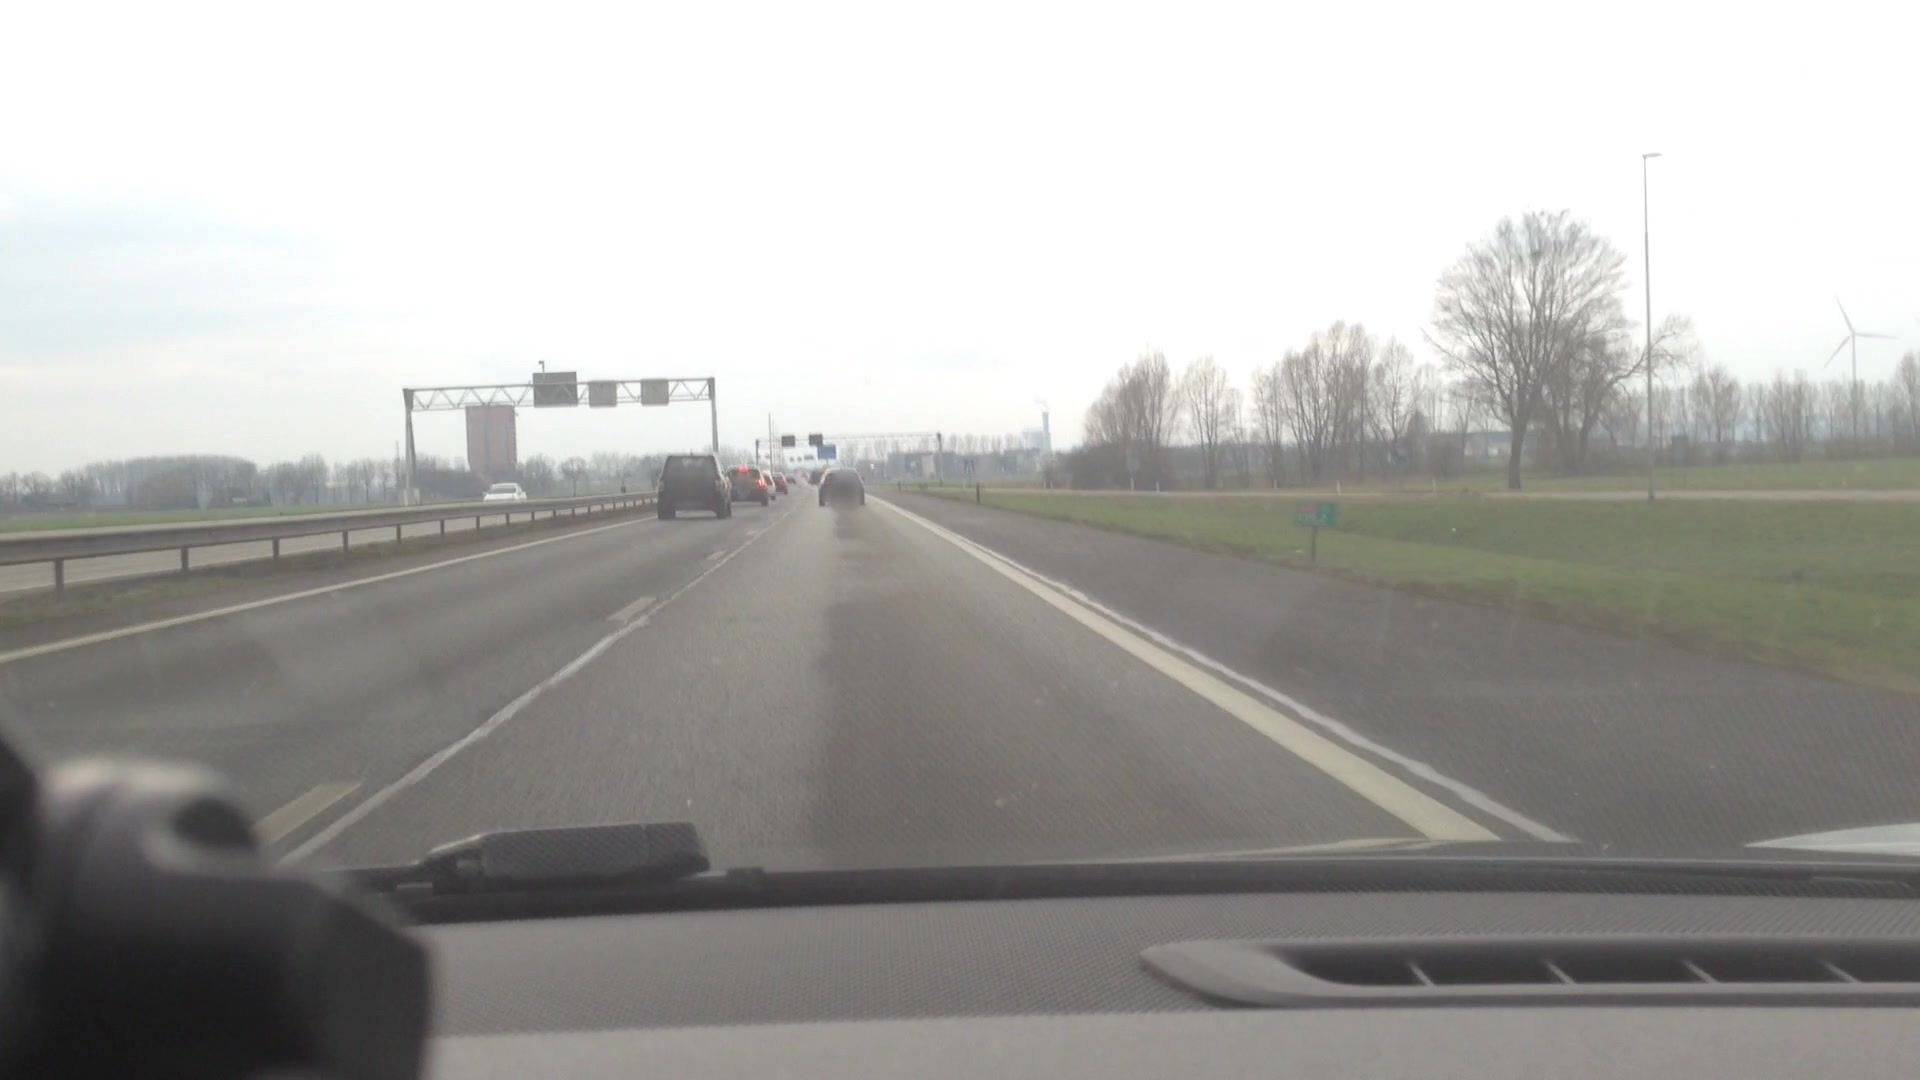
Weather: cloudy
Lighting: day
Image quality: slightly poor
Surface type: driving surface
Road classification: rest_area
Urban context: suburban or peri-urban
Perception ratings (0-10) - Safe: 0.48, Lively: 1.25, Beautiful: 6.06, Boring: 6.17, Depressing: 5.01, Wealthy: 0.83